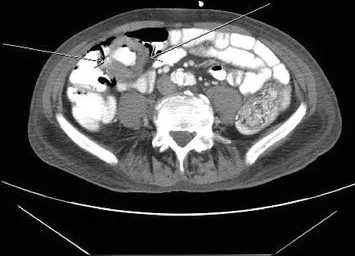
A mass at the ascending colon demonstrated on CT scan of abdomen and pelvis. The arrow showed a circumferential thickening of a segment of ascending colon due to colonic mass.
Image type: radiology (ct)